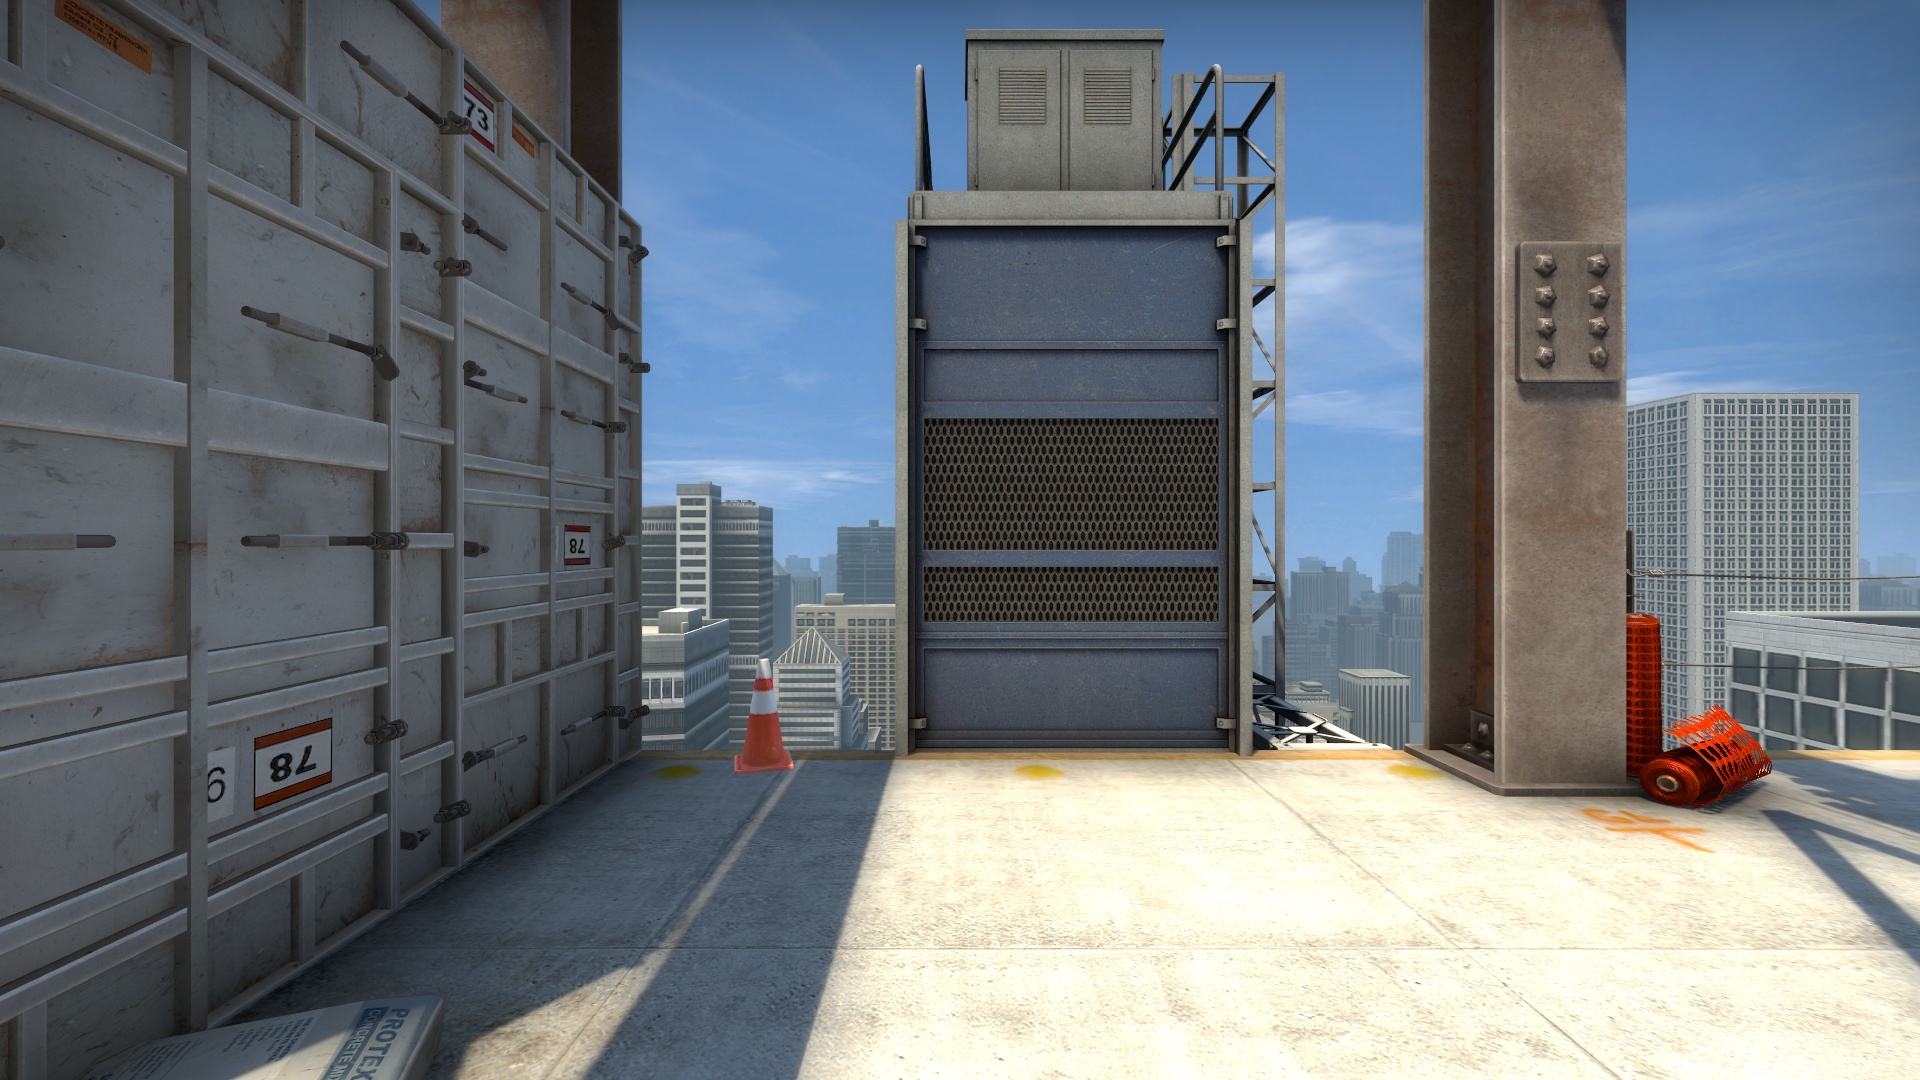
Map: de_vertigo